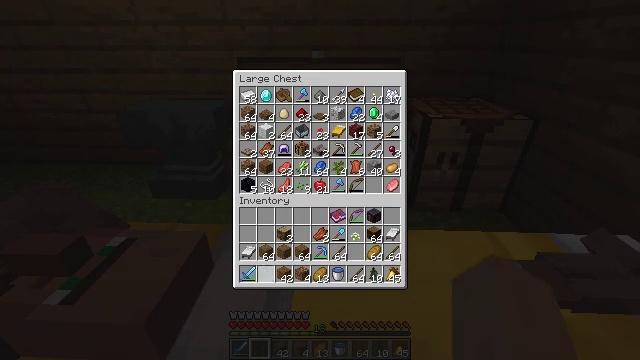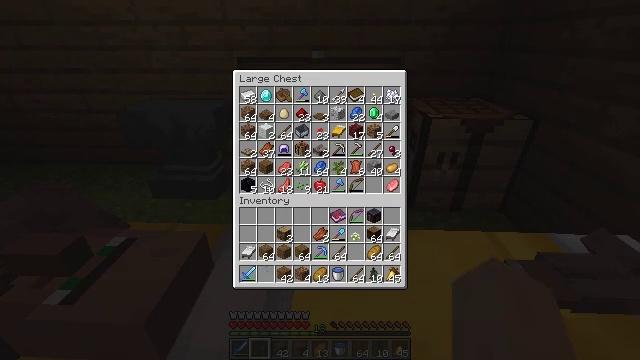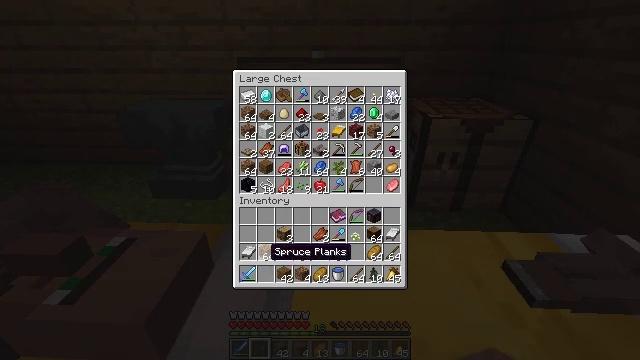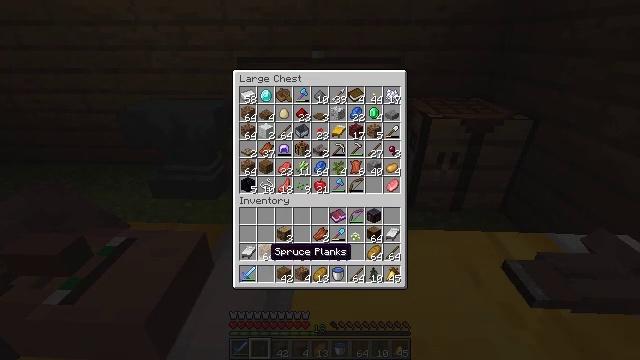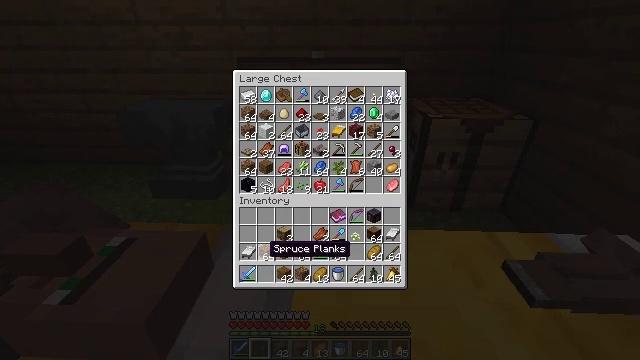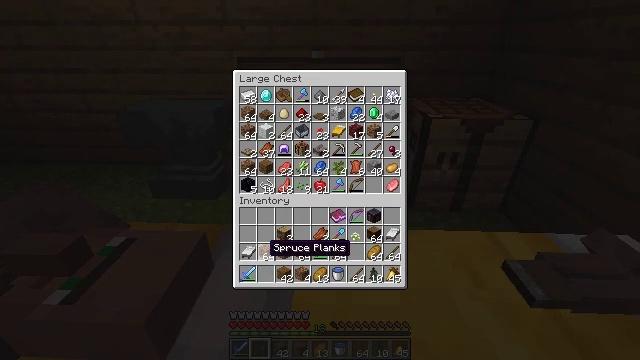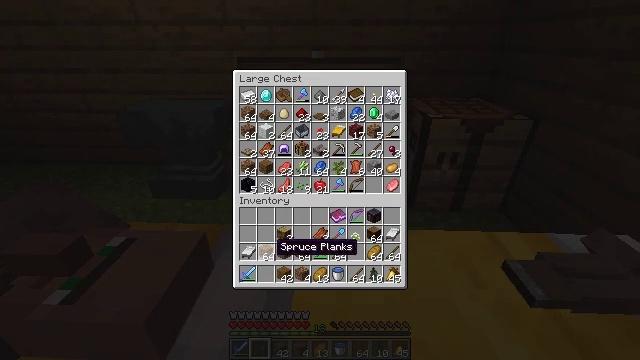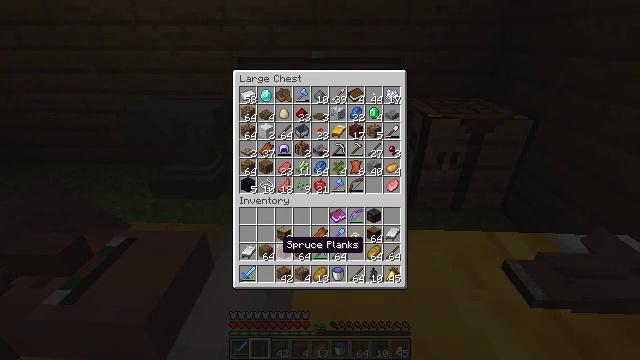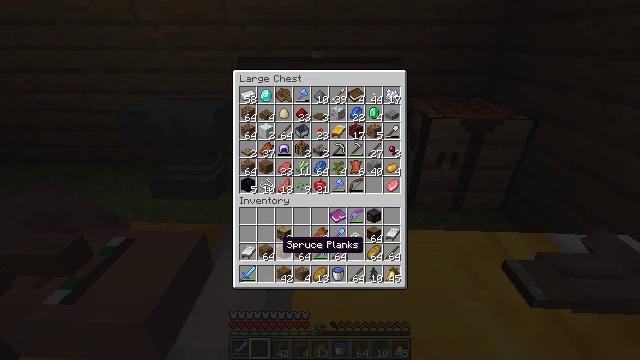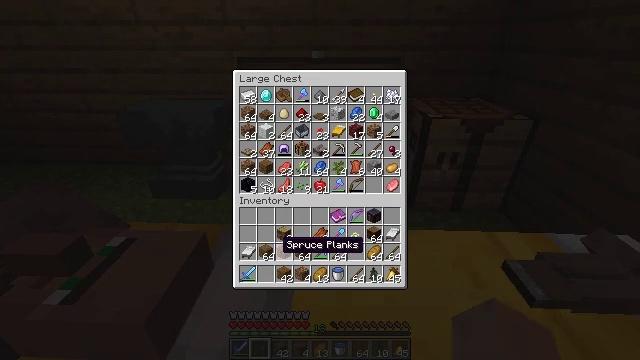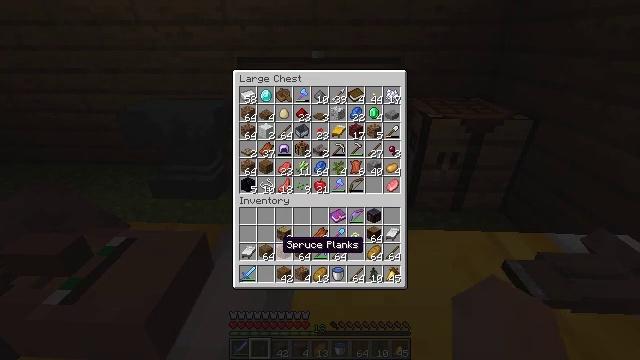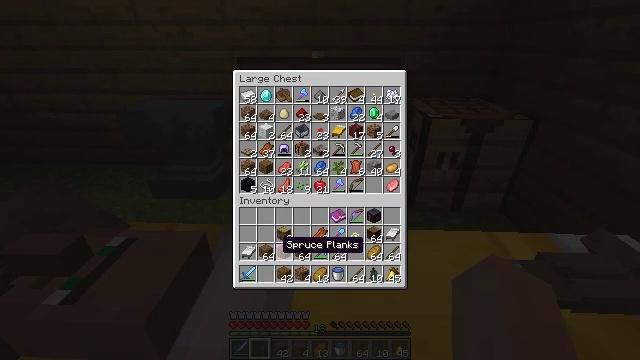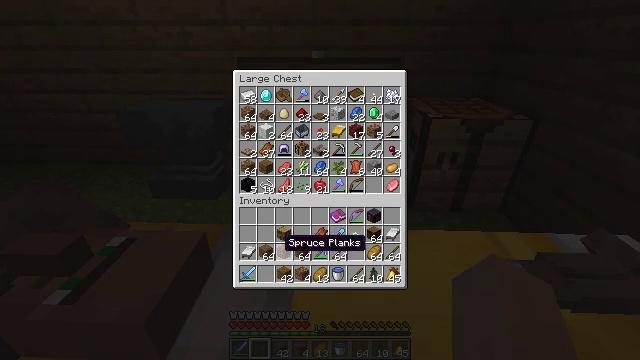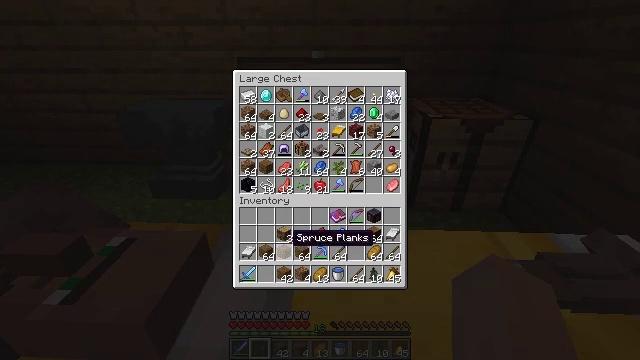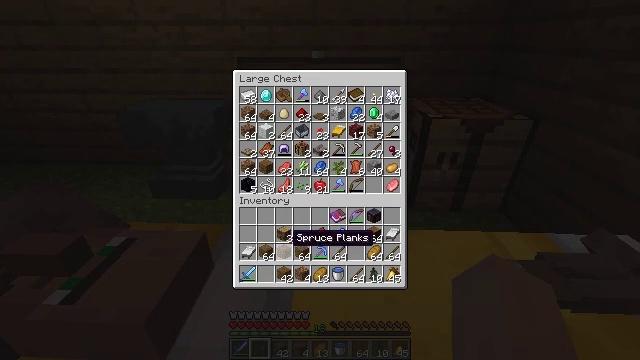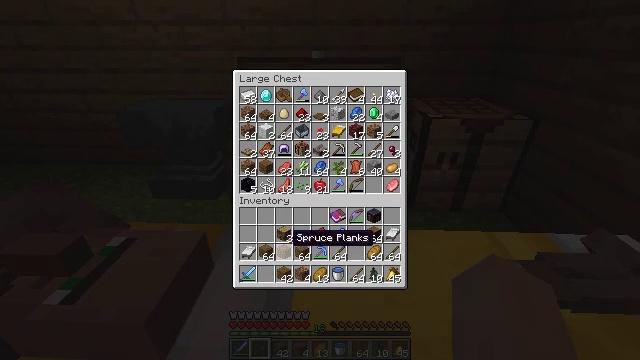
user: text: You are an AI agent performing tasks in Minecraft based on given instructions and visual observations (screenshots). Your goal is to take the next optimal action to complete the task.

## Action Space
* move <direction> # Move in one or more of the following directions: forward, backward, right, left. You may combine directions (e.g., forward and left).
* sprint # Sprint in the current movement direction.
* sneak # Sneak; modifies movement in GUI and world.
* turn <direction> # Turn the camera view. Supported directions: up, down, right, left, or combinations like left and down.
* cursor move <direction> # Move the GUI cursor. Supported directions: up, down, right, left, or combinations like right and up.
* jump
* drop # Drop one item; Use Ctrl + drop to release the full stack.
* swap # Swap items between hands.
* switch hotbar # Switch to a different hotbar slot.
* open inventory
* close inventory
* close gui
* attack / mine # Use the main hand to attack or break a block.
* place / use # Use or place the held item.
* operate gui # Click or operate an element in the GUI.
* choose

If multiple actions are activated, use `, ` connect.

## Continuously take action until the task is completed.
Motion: motion action
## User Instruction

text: Collect the yellow bed from its place.
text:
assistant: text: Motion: sneak, cursor move left, operate gui
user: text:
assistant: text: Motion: sneak, operate gui
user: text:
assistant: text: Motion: sneak, operate gui
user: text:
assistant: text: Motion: sneak, operate gui
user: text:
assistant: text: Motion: sneak, operate gui
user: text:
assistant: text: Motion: sneak, operate gui
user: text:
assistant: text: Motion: sneak, operate gui
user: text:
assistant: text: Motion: sneak
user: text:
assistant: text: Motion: sneak
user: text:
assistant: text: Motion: sneak
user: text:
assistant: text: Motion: sneak
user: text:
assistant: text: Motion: sneak
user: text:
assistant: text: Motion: sneak, cursor move right
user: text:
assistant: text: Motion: sneak
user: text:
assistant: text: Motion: sneak
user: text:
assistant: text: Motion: sneak
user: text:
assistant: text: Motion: sneak, cursor move up
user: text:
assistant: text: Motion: sneak, cursor move right and up
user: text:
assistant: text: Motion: sneak, cursor move right and up
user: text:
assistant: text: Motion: sneak, cursor move right and up
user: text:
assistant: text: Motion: sneak
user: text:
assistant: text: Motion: sneak, cursor move left
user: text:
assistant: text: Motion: sneak, cursor move left and up
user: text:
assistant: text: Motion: sneak, cursor move up
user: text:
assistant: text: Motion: sneak
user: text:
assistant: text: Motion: sneak
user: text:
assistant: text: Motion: sneak
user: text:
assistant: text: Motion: sneak
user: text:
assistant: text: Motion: sneak
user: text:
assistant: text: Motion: sneak